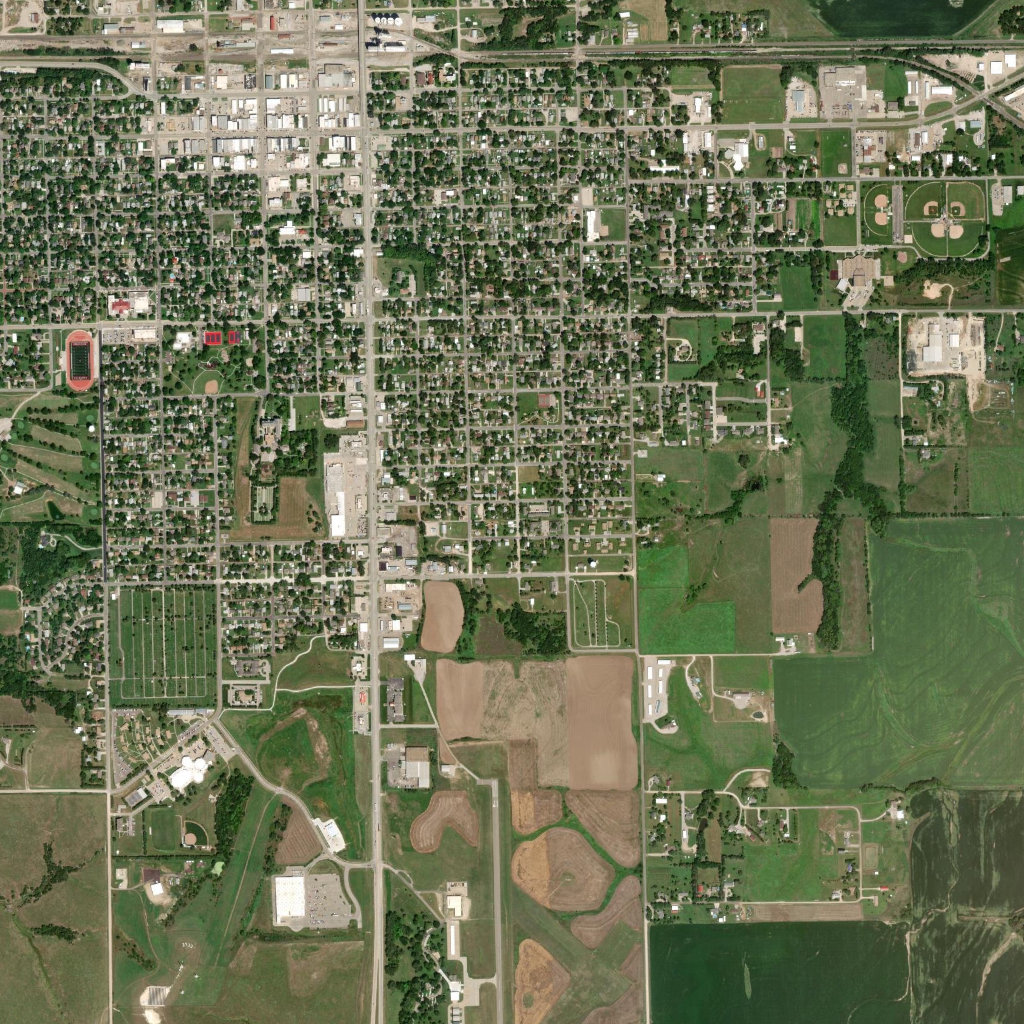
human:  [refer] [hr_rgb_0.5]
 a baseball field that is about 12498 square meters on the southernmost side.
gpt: <box>[[17, 79, 20, 82, 0]]</box>

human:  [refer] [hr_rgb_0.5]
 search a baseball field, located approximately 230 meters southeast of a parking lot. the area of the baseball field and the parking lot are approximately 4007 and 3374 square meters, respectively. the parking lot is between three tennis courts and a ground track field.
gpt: <box>[[18, 36, 21, 38, 0]]</box>